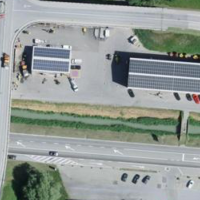
EUNIS habitat code: 23
Species observed at this site:
Phoenicurus phoenicurus